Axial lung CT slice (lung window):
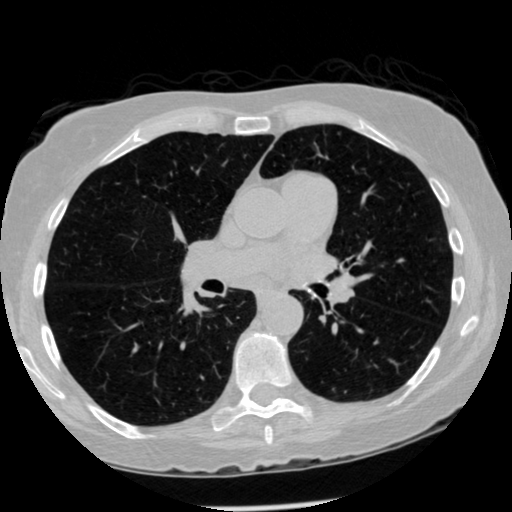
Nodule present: no